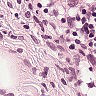
Metastatic tissue present: no